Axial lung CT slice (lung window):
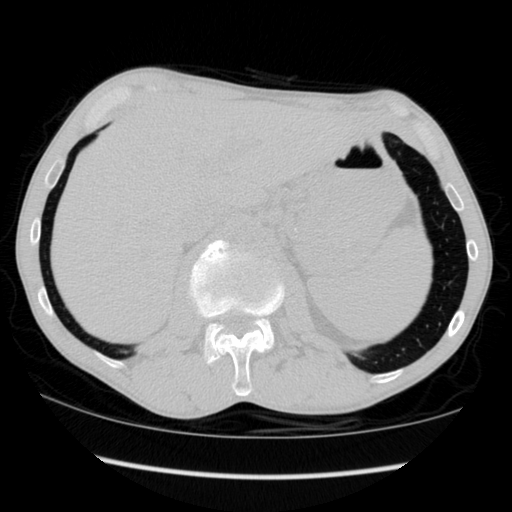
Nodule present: no